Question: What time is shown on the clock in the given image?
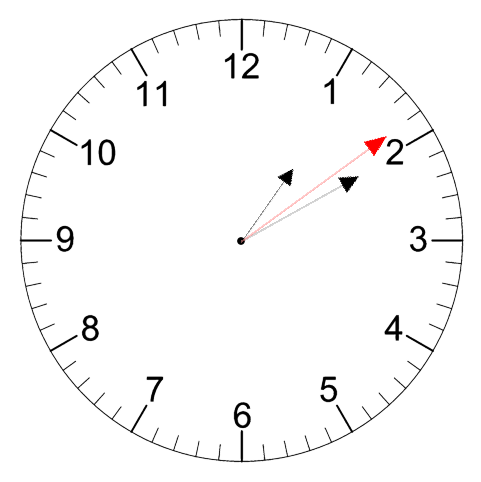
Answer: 01:10:09